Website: home-depot
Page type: customer-info-address
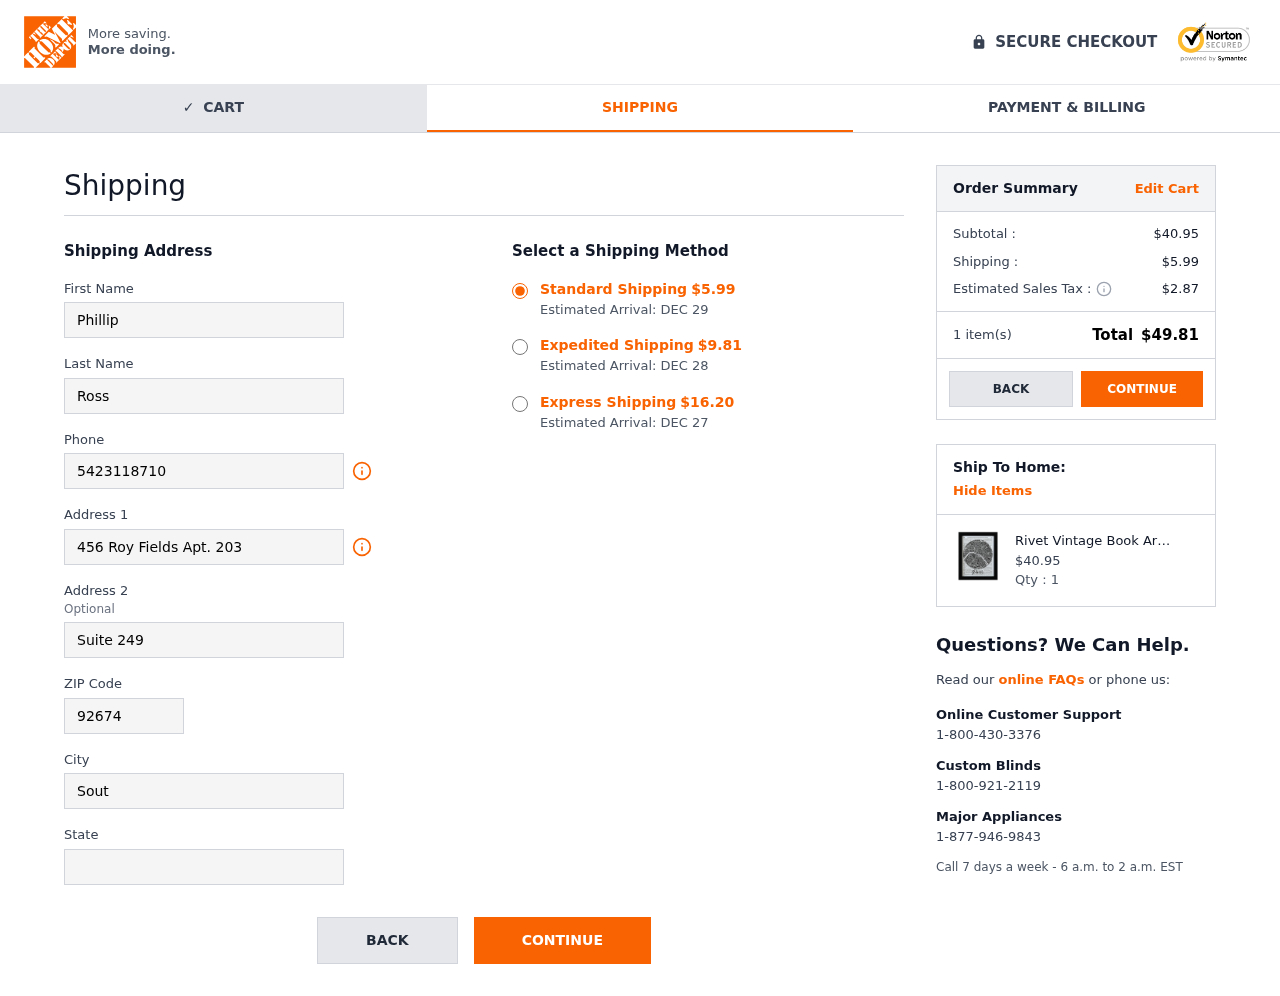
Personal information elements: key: PII_CITY
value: South Gabrielle
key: PII_FIRSTNAME
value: Phillip
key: PII_LASTNAME
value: Ross
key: PII_PHONE
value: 5423118710
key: PII_POSTCODE
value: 92674
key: PII_STATE
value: Rhode Island
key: PII_STREET
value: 456 Roy Fields Apt. 203
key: PII_STREET2
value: Suite 249
Product elements: key: PRODUCT1_NAME
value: Rivet Vintage Book Art Paris 11 x 14, Black Frame-P
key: PRODUCT1_PRICE
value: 40.95
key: PRODUCT1_QUANTITY
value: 1
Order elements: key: ORDER_SHIPPING_COST
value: $5.99
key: ORDER_DELIVERY_DATE
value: Estimated Arrival: DEC 29
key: ORDER_SHIPPING_COST_EXPEDITED
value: $9.81
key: ORDER_DELIVERY_DATE_EXPEDITED
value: Estimated Arrival: DEC 28
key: ORDER_SHIPPING_COST_EXPRESS
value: $16.20
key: ORDER_DELIVERY_DATE_EXPRESS
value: Estimated Arrival: DEC 27
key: ORDER_SUBTOTAL
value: $40.95
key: ORDER_TAX
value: $2.87
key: ORDER_NUM_ITEMS
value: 1 item(s)
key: ORDER_TOTAL
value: $49.81